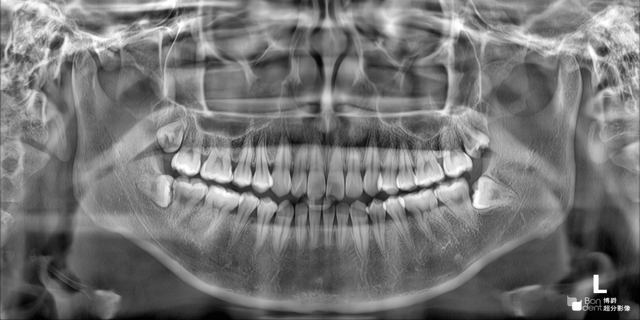
adult